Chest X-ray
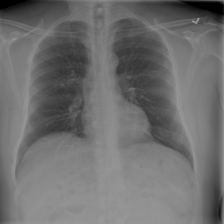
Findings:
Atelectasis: negative
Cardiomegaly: negative
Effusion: negative
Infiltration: negative
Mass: negative
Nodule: negative
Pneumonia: negative
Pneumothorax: negative
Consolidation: negative
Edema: negative
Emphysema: negative
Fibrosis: negative
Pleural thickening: negative
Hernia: negative